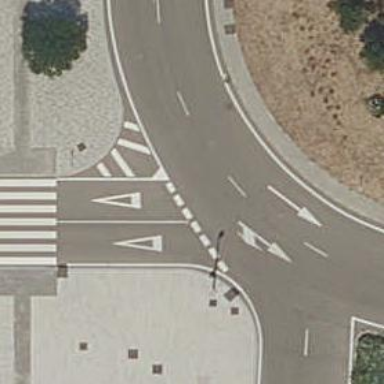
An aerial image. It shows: Road with "give way" sign.